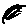
Label: bird